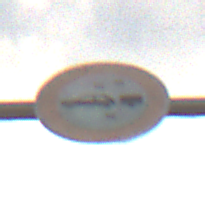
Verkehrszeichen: VerbotPersonenkraftwagenMitAnhaenger
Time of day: SunriseSunset
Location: Outdoor (Nature)
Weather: PartlyCloudy
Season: NotSpecified
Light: Natural